Field crop: maize
Growth stage: 2
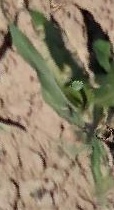
Species: maize